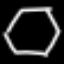
Label: octagon